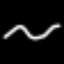
Label: squiggle